Question: I'm working on a software solution to for a group of applications running on the same server.
The applications are loosely related, and share an event log. The problem that we are running into is performance, with each application making calls to the database every time they need to log an event.
What I'm trying to do is decouple the entire process by removing the applications direct calls to the database, and routing them through a service running on the machine whos sole purpose is processing events from the multiple applications on the machine.

Ultimately my goal is to implement some sort of system in the "Event" Helper Object that would allow those objects to communicate directly with the "Event" Service.
My first instinct was to use your typical "event", but it would appear from the research that I've done that it is not possible to invoke an event in one process to be handled in another process.
As a part of my research I came across <URL>.
Sendmessage looks like a promising solution, but I wanted to be sure so I spoke with one of my colleagues who was close to the project (the original developer who was moved on to a new project before the completion of this one) and he imparted some additional information as to the situation. They had apparently attmped to use WCF and build it as a web service. This probably would have worked except for the location and security level of the server itself.
He believes it MAY be possible to implement a WCF system at the OS level without having to use it in a web service environment.
My question is... "Is using WCF possible at the OS level?" and "Which of the options listed would be the most efficent under the scenario?" Keeping in mind that this MUST be decoupled and the applications cannot have any interaction with the event log in the database itself.
So I started putting something together and this is what I came up with..
'''
using System;
using System.Collections.Generic;
using System.Linq;
using System.Text;
using System.ServiceModel;
using System.ServiceModel.Description;
namespace SelfHost
{
[ServiceContract]
public interface ISelfHostingService
{
[OperationContract]
string SelfHost(string name);
}
public class SelfHostingService : ISelfHostingService
{
public string SelfHost(string name)
{
return string.Format("Hello, {0}", name);
}
}
class Program
{
static void Main(string[] args)
{
Uri baseAddress = new Uri("http://localhost:8080/SelfHost");
ServiceHost host = new ServiceHost(typeof(SelfHostingService), baseAddress);
host.AddServiceEndpoint(typeof(SelfHost.ISelfHostingService), new BasicHttpBinding(), baseAddress);
host.Open();
Console.WriteLine("The service is ready at {0}", baseAddress);
Console.WriteLine("Press <Enter> to stop the service.");
Console.ReadLine();
}
}
}
'''
But there is a problem. This line:
'''
Uri baseAddress = new Uri("http://localhost:8080/SelfHost");
'''
I guarantee that the server will not allow the service to register that local address (its been tried already and it was a flop).
So my new question is... "Is there a way around that that does not involve changing configuration settings on the server itself?"
This is deffinately an option but... [pregnant pause] We do use the message queue for other pieces of functionality. My only hesitation is the overhead. I'd rather that it was completely decoupled I'm looking for an application to application solution. I'd rather that the service was "listening" instead of going to get.
I did a lot more research and I've decided that using WCF is in my best interest.
As a part of the windows service I plan on adding an app.config for the event logging service and then configuring the service to use named pipes over localhost.
thanks for all the help
For anyone who might be interested. This works beautifuly. The net.pipe is active and I am able to create events and send them to the service from multiple apps with little or no processing time.
The wcf service is encased in a very simple windows service that simply opens the service pipe. on the client side i was able to discover and implement the service easily. All i have to do is make a call to the client class and it shows my events in real time in the database.
Thanks again.
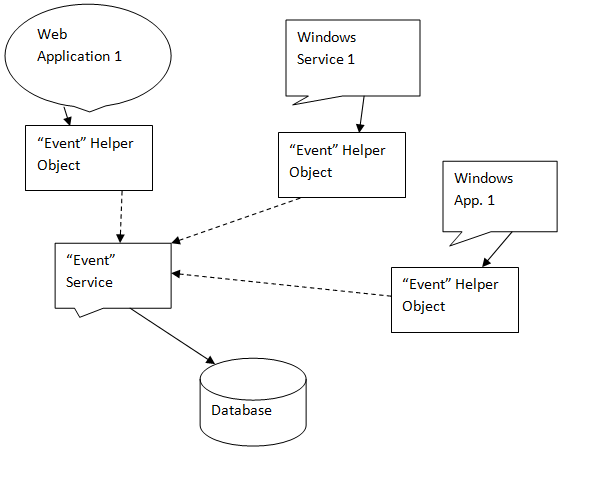
Answer: you could do WCF without web hosting and without IIS, those WCF services will be TcpIp and will work in your local network with no problems, in this way you don't have SOAP Serialization.
One approach you could also use ( and I did use in a former company where we had a multi server multi-tier distributed application ), is to make your Event Helper Object to simply queue messages to a MSMQ which will reside on a certain server, this method works very well because is not synchronous like SendMessage so your application works even if the listener application is not available and not running or simply busy.
Then you could have a windows Service running on that machine ( we used to call it LoggingManager ) which peeks the messages from the queue and created the log in the databases at his own speed and peace ;-)